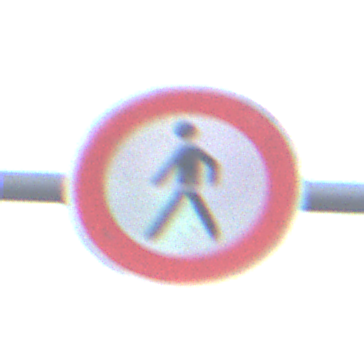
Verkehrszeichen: VerbotFussgaenger
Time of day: SunriseSunset
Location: Outdoor (Nature)
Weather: Clear
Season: NotSpecified
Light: Natural